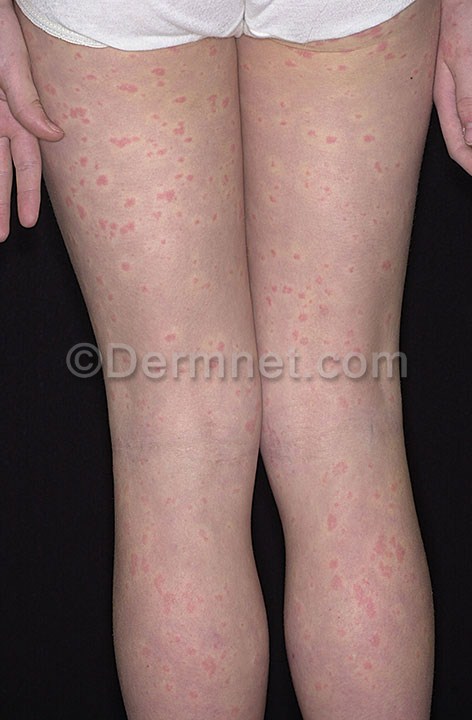
Disease: Exanthems and Drug Eruptions